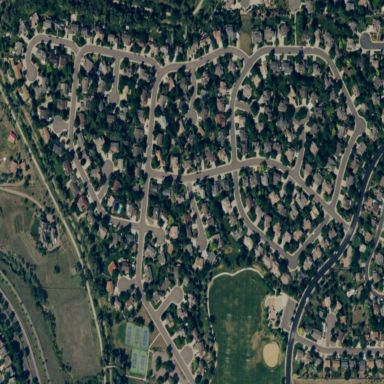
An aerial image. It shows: Single-family residential area.